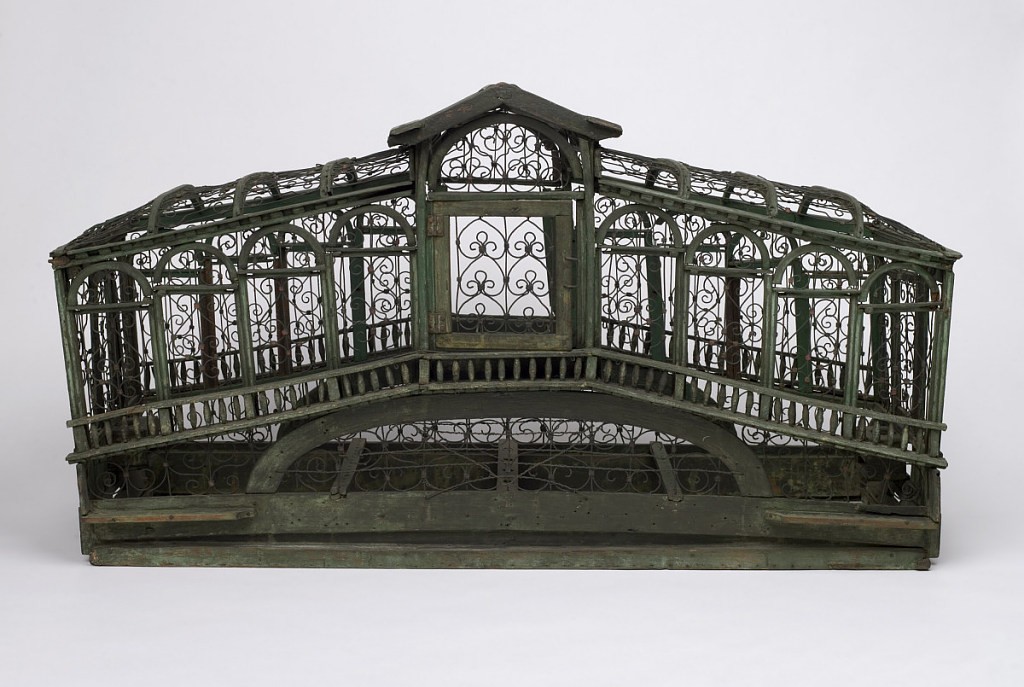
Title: Birdcage in the Form of the Rialto Bridge
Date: late 19th–early 20th century
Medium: Painted wood, bent metal wire, metal
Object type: birdcage
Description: Green painted wooden frame with metal wires, modeled after the Rialto Bridge.  Intricate wire scrollwork; four doors; two feed cups; hinged panel at either end for removal of trays (trays missing).